Aerial crown-view tile of a tropical tree (Barro Colorado Island, Panama), acquired 20250414:
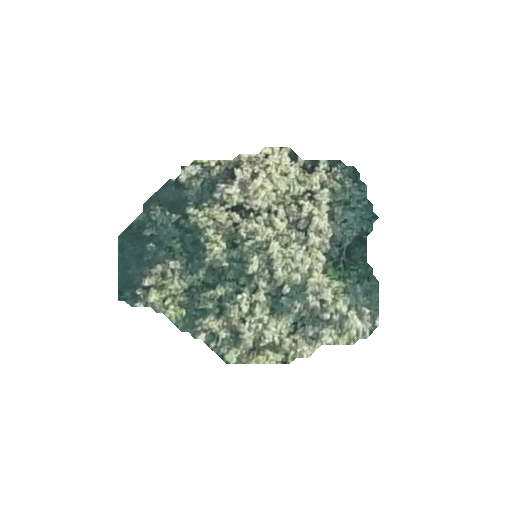
Species: Luehea seemannii
GBIF accepted scientific name: Luehea seemannii
Crown area: 63.835 m²